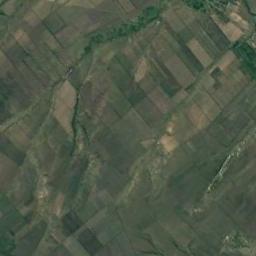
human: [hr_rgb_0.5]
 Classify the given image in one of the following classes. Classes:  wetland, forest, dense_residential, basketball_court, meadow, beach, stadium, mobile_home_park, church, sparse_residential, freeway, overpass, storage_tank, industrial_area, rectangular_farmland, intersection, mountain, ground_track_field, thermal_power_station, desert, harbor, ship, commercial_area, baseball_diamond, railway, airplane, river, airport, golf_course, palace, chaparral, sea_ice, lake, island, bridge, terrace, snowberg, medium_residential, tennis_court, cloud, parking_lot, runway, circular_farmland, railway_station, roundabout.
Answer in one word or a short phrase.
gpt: rectangular_farmland